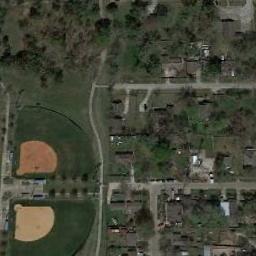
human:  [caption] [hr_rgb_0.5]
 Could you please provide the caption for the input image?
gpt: The two baseball diamonds are in both side of a road beside many trees and buildings .

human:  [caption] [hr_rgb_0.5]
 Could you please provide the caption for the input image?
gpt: There are two baseball diamonds in the grass surrounded by the forests and the houses .

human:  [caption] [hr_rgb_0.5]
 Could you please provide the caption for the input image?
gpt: Two adjacent baseball diamonds make up a semicircle and the residential area beside .

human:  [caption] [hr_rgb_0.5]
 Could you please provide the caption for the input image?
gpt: There are neat rows of houses near the baseball field .

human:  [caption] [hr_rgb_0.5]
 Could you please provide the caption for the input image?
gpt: Many trees are beside the two baseball diamonds .